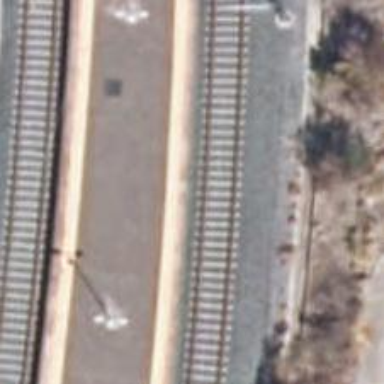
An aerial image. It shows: Rail siding with electrified contact lines.